Interaction volume radius: 10 \u00c5
Interaction volume height: 25 \u00c5
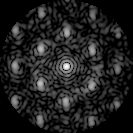
Disorder parameter: 0.4911